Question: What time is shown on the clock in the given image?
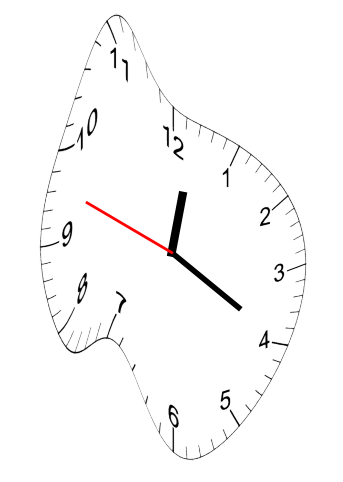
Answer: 12:19:48